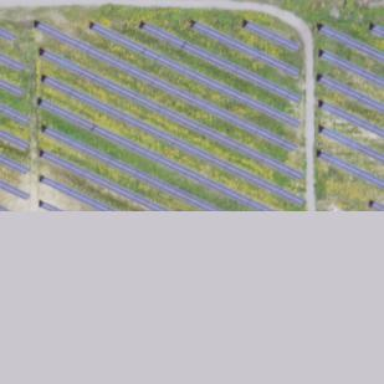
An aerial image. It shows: Solar power generator using photovoltaic panels.